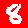
Digit: 8